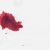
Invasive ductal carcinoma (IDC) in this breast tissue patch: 0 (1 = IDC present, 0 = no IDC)